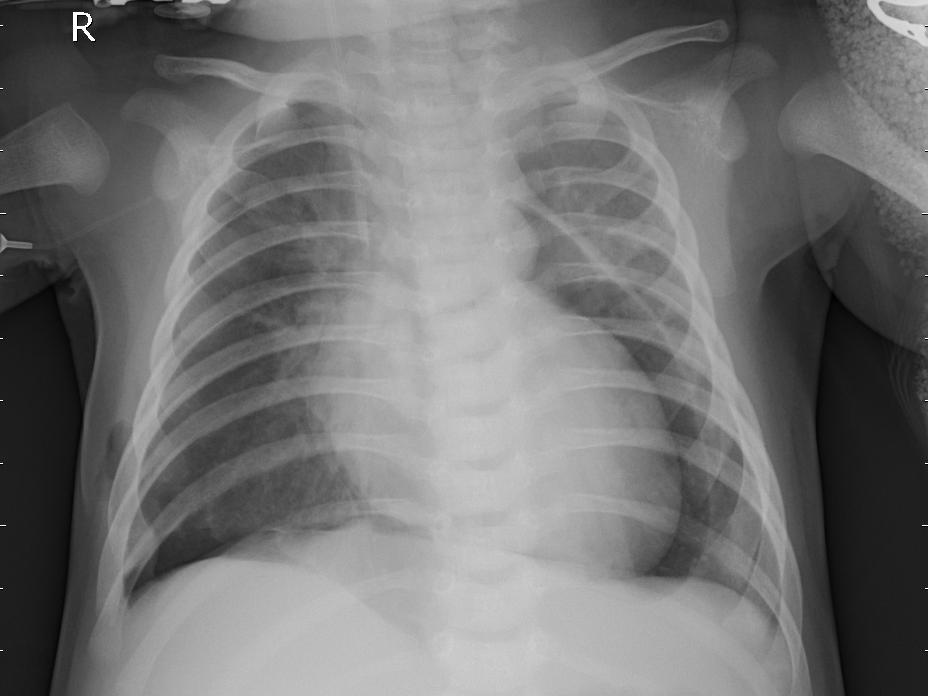
Diagnosis: PNEUMONIA